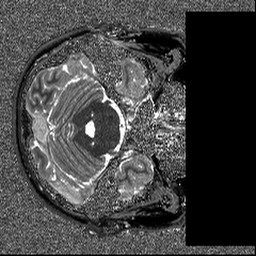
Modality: T1map
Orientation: axial
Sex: male